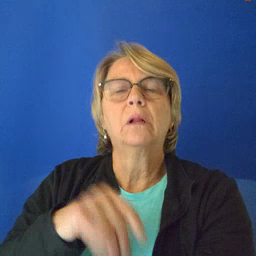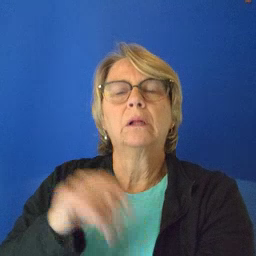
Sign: owl